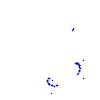
Particle: proton